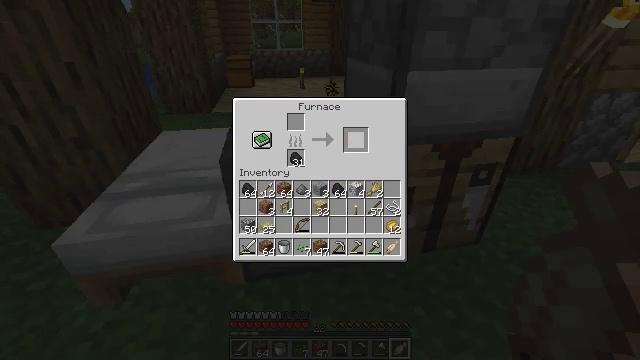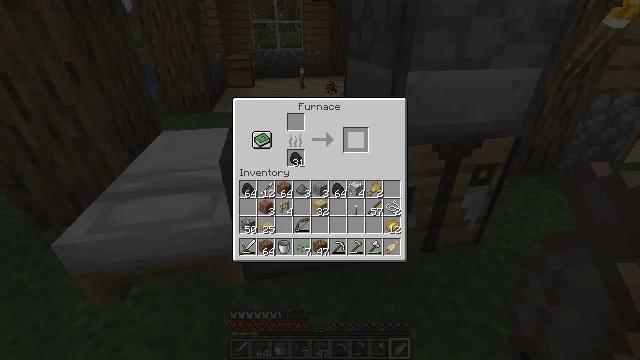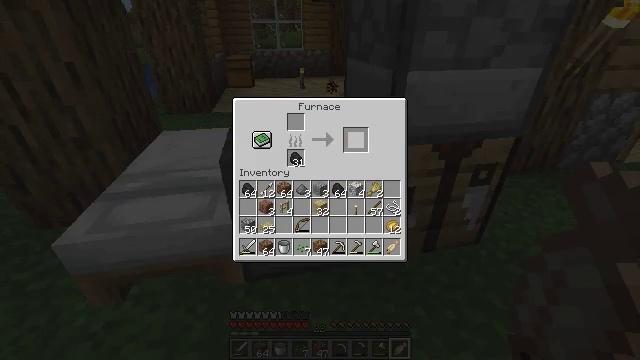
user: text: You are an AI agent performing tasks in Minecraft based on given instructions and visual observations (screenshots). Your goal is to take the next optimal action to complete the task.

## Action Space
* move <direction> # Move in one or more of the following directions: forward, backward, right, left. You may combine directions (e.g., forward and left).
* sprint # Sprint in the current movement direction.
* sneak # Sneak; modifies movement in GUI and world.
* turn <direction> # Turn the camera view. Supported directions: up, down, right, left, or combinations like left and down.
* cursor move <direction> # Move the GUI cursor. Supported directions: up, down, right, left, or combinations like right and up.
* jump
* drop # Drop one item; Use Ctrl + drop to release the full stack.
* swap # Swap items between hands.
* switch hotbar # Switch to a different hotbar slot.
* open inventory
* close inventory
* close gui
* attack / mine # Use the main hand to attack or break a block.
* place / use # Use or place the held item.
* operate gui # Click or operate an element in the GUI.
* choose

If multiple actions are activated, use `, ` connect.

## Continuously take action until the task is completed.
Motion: motion action
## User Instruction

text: Craft a baked potato using a furnace.
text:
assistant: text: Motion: sneak
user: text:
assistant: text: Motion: sneak
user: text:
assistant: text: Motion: sneak